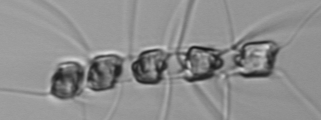
Label: Chaetoceros_didymus